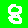
Digit: 8